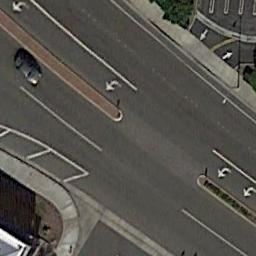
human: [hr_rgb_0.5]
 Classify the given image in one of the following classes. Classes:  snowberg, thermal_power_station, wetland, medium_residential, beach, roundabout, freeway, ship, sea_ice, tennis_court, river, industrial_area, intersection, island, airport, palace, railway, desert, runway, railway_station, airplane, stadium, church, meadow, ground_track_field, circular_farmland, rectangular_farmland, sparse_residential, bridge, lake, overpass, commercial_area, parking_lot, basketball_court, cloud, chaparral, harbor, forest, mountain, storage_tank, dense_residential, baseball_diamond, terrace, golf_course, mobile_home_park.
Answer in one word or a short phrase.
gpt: freeway